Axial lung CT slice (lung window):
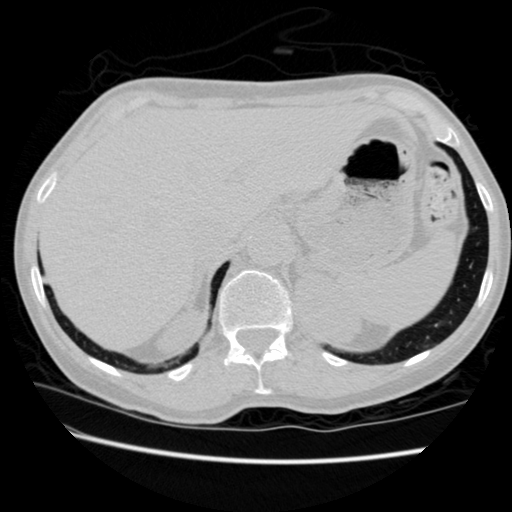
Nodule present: no